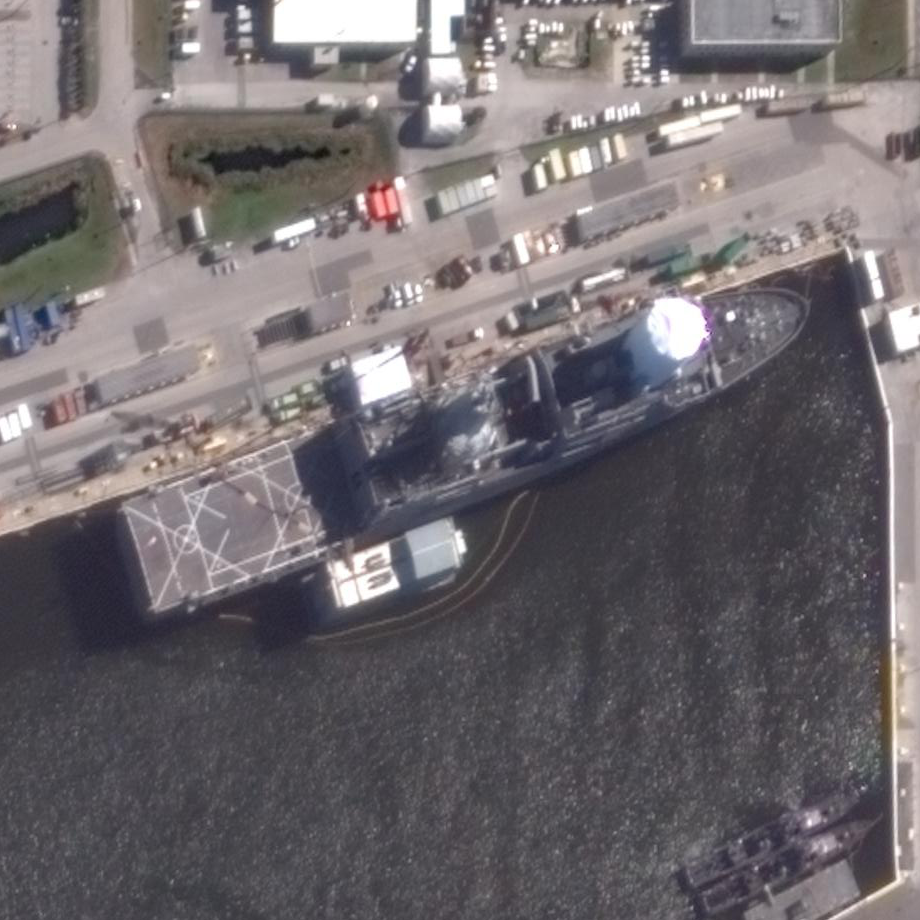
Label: combat